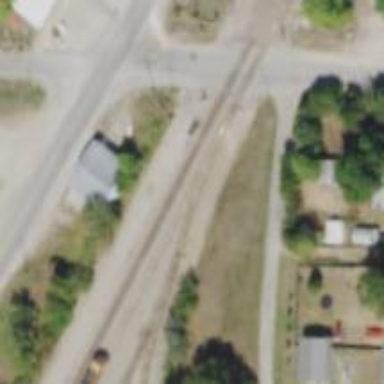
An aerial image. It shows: Railway siding for service.